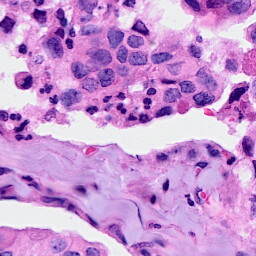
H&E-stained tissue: Breast